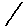
Label: line